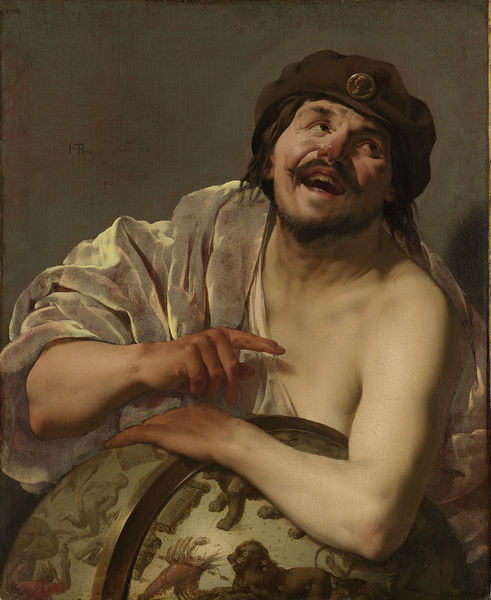
Titel: Democritus
Künstler: Hendrick ter Brugghen
Standort: Amsterdam
Institution: Rijksmuseum
Schlagwörter: gemälde, hand, mann, nackt, nase, rot, tuch, kappe, falten, portrait, porträt, gewand, zeigen, lachen, grimasse, globus, sternzeichen, himmelskugel, terborch, zeuxis